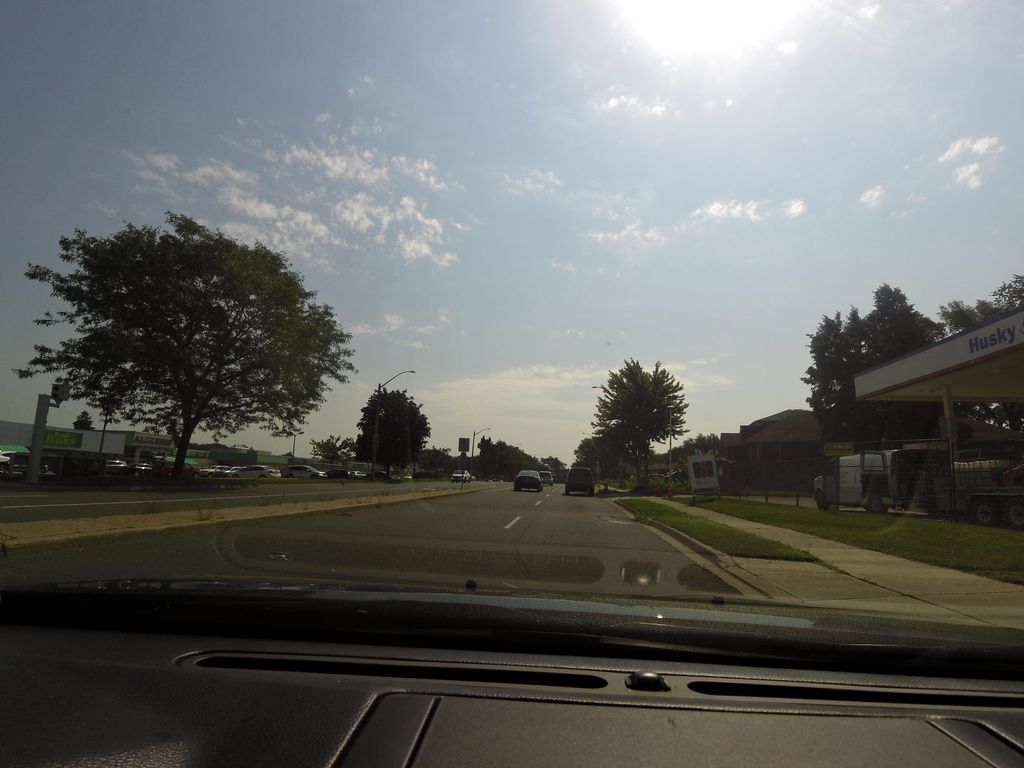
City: hamilton